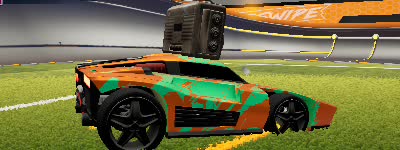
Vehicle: breakout